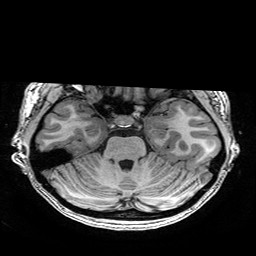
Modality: T1w
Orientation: coronal
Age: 22
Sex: female
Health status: healthy